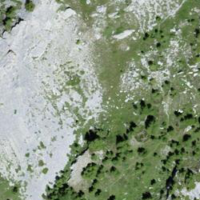
EUNIS habitat code: 23
Species observed at this site:
Phoenicurus ochruros